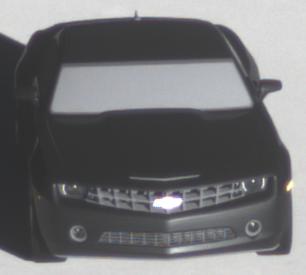
Make: Chevrolet
Model: Camaro Cabriolet 6.2 V8
Detailed model: Camaro (V) Coupé
Model produced from: 2011/09
Model produced until: 2014/02
Doors: 2
Color: black
Road condition: dry road
Daytime: sunrise or sunset
Contrast: high contrast